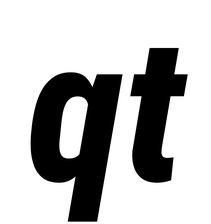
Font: Roboto-Italic_Condensed_ExtraBold_Italic